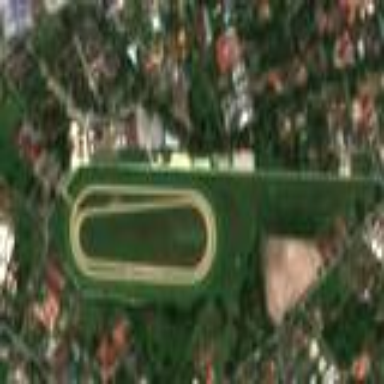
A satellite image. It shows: Sports center specializing in horse racing.